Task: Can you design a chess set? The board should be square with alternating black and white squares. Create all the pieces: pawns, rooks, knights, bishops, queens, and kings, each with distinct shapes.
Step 3311:
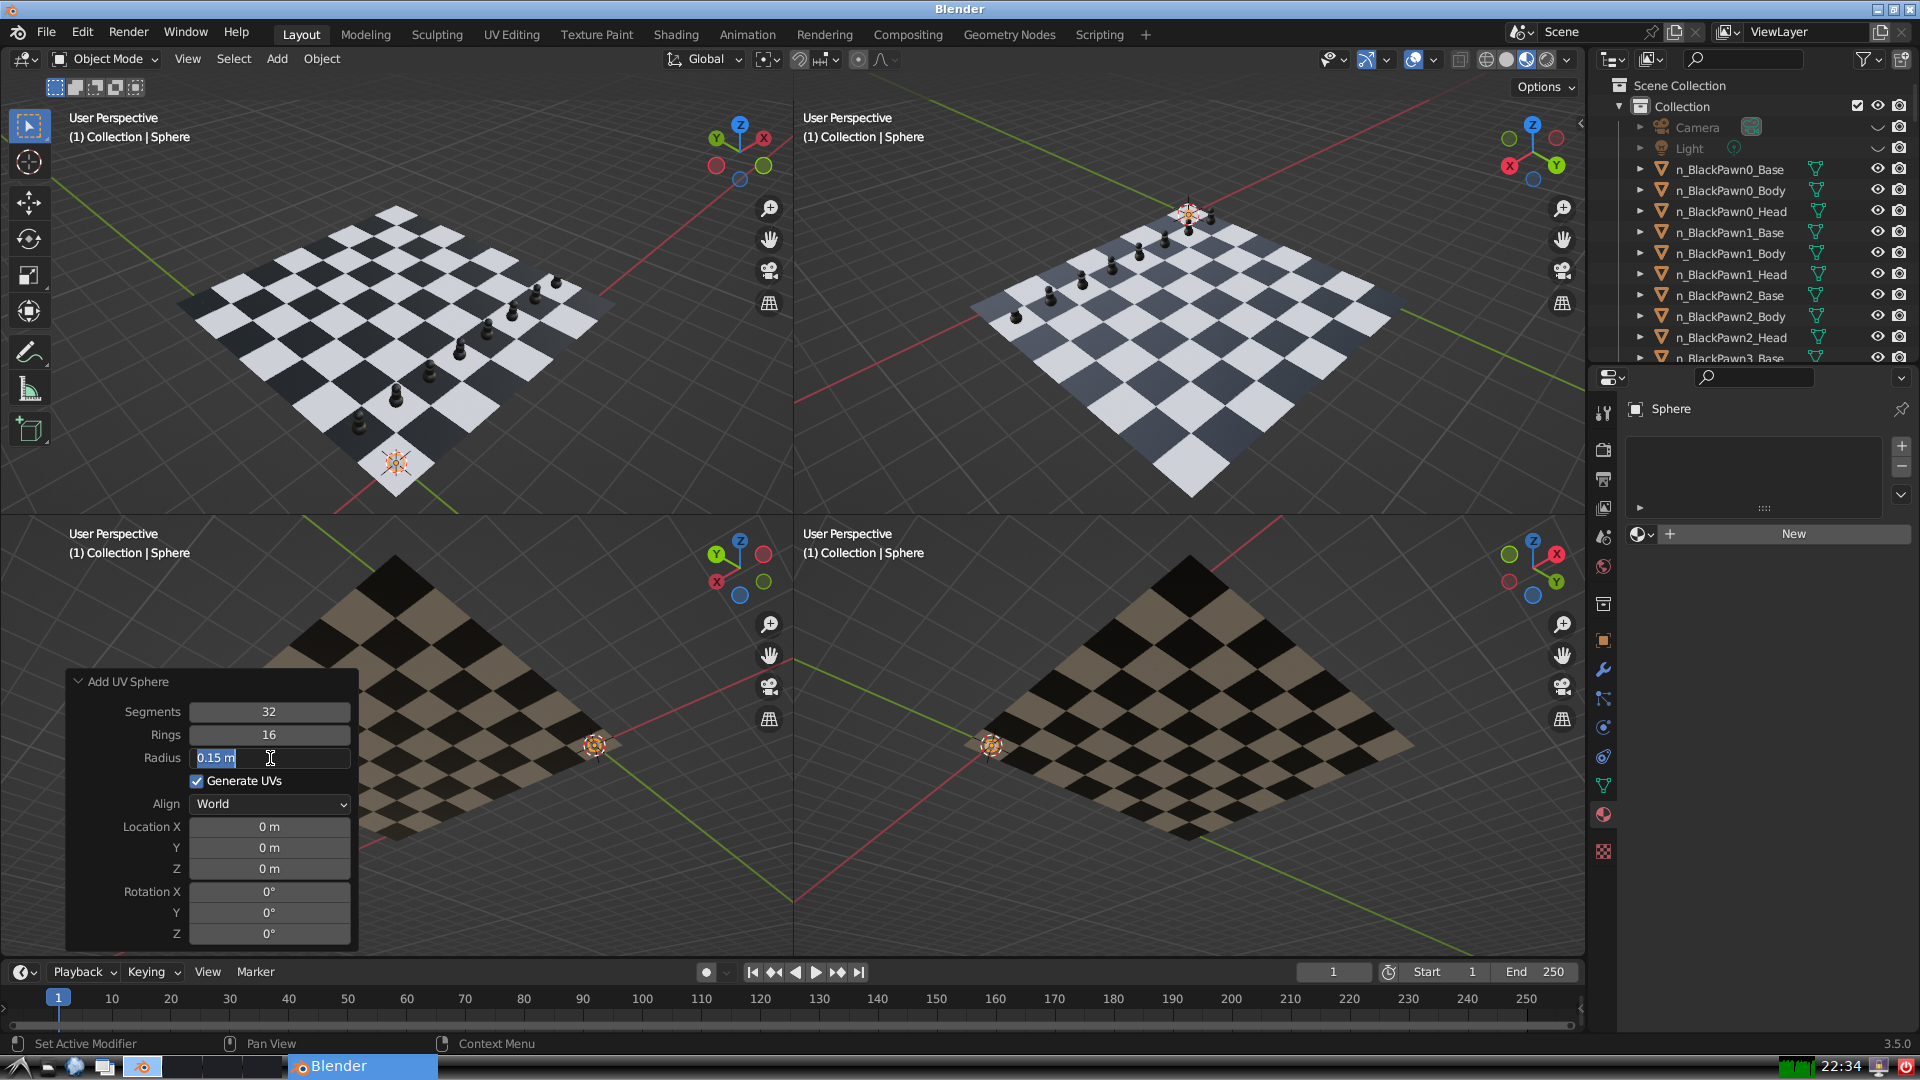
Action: input_text: 0.1